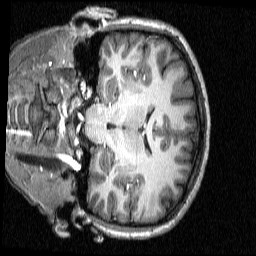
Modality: T1w
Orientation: coronal